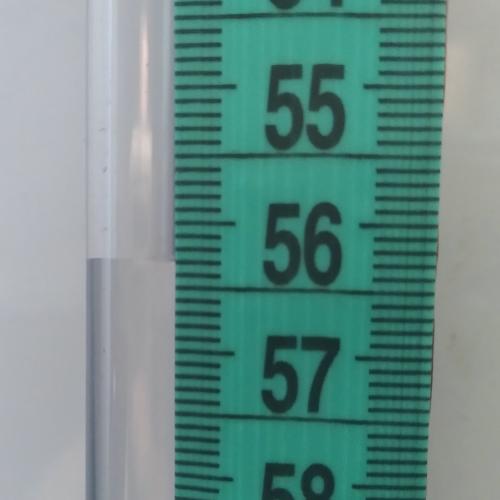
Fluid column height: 56.3 cm